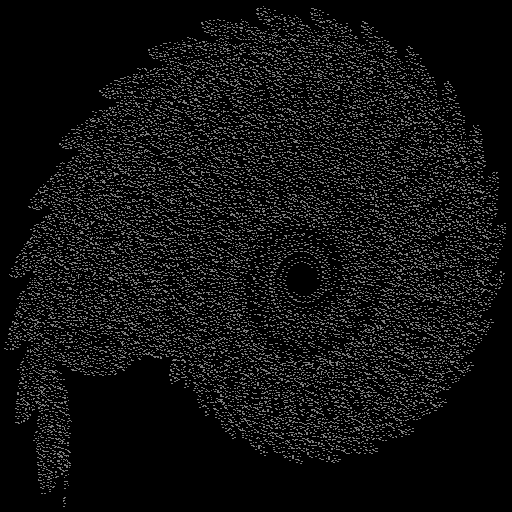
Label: ammonite